Question: I have a csv file 'example.csv' which contains two columns with header var1 and var2.

I want to populate an initially empty Prolog knowledge base file 'import.pl' with repeated facts, while each row of 'example.csv' is treated same:
'''
fact(A1, A2).
fact(B1, B2).
fact(C1, C2).
'''
How can I code this in SWI-Prolog ?
:
'''
:- use_module(library(csv)).
import:-
csv_read_file('example.csv', Data, [functor(fact), separator(0';)]),
maplist(assert, Data).
'''
When 'import.' is run in console, we update the knowledge base exactly the way it is requested (except for the fact that the knowledge base is directly updated in memory, rather than doing this via a file and subsequent consult).
Check 'setof([X, Y], fact(X,Y), Z).' :
'''
Z = [['A1', 'A2'], ['B1', 'B2'], ['C1', 'C2'], [var1, var2]].
'''
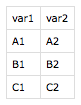
Answer: SWI Prolog has a built in process for this.
It is
'''
csv_read_file(+File, -Rows)
'''
Or you can add some options:
'''
csv_read_file(+File, -Rows, +Options)
'''
You can see it at the <URL>. For more information
Here is the example that the documentation has:
> Suppose we want to create a predicate table/6 from a CSV file that we
know contains 6 fields per record. This can be done using the code
below. Without the option arity(6), this would generate a predicate
table/N, where N is the number of fields per record in the data.
'''
?- csv_read_file(File, Rows, [functor(table), arity(6)]),
maplist(assert, Rows).
'''
If you have a File.csv that looks like:
'''
A1 A2
B1 B2
C1 C2
'''
You can import it to SWI like:
'''
9 ?- csv_read_file('File.csv', Data).
'''
The result would be:
'''
Data = [row('A1', 'A2'), row('B1', 'B2'), row('C1', 'C2')].
'''